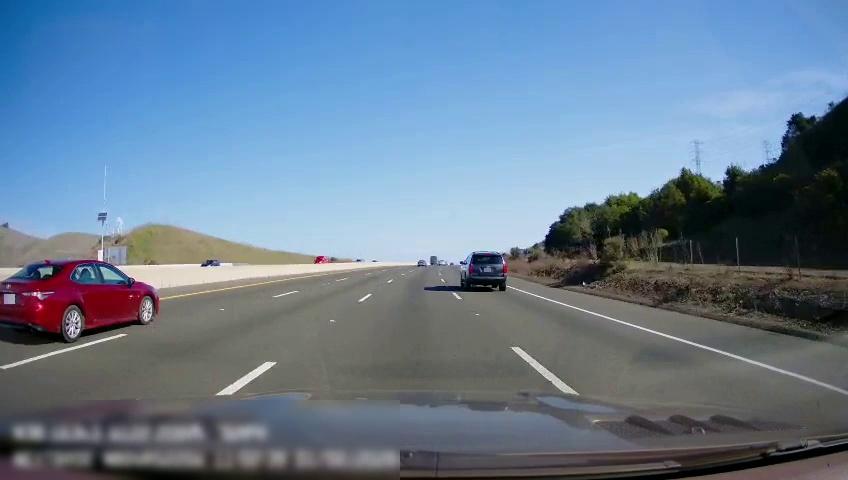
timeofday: Day
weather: Sunny
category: Drivable Space
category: Drivable Space
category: Vehicles | Car
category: Vehicles | SUV
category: Vehicles | Van
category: Vehicles | Car
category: Vehicles | Car
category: Vehicles | Van
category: Lanes | Alternate Lane
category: Lanes | Alternate Lane
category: Lanes | Alternate Lane
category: Lanes | Current Lane
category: Lanes | Alternate Lane